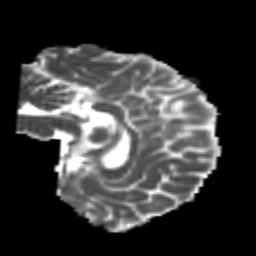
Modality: MD
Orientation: sagittal
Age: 24
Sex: female
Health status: healthy
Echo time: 0.074 s